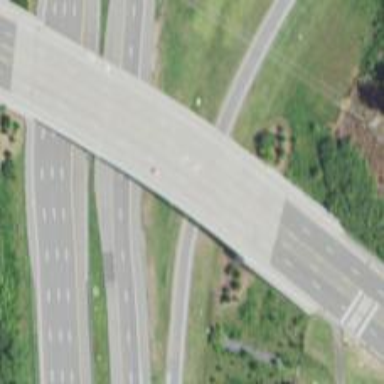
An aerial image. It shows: Secondary road on asphalt bridge with beam structure.